Question: I have such a blog site:

Basically, what I want is
> If user clicks search, then a floating semi-transparent textarea window will be displayed in the rectangle area (shown in the picture, that red orange rectangle). If user click search again, the textarea is off.
How can I do it?
What I have got so far are:
'''
<input type="radio" id="radio3" name="radios" value="search">
<label for="radio3">Search</label>
'''
'''
if($(this).attr("id") == "radio3"){
}
'''
I know I have to fill something in above empty bracket, to turn on the textarea or off.
I am a html5 beginner. How can I do that?
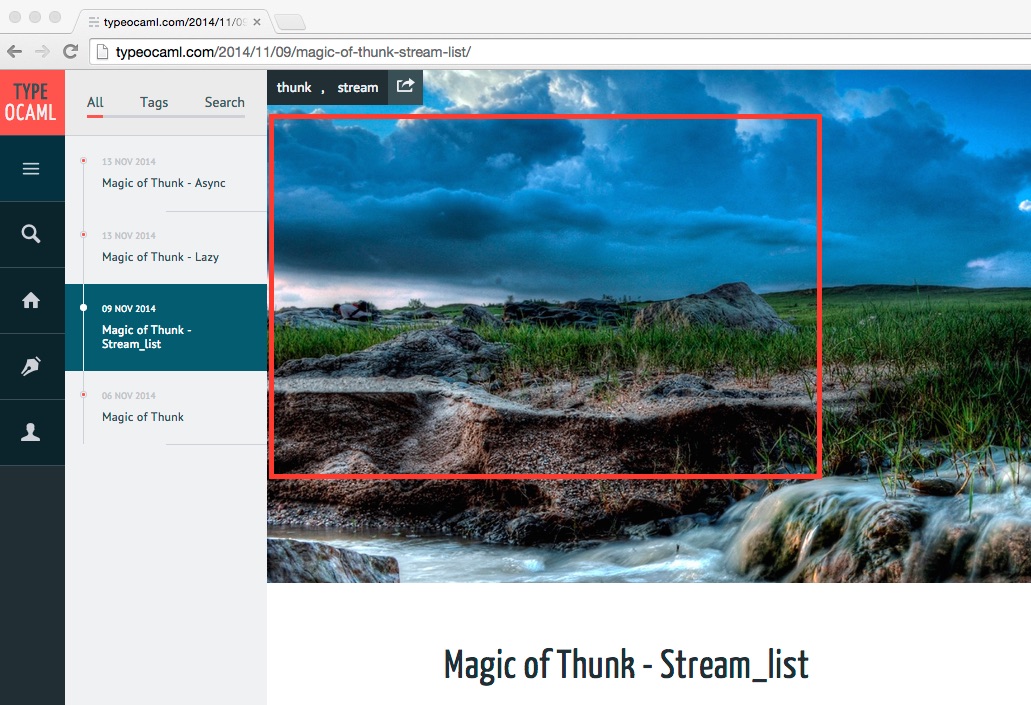
Answer: Assuming from the code you've supplied you're using jQuery then you can toggle your text panels state with the following:
'''
$("#radio3").on("click",function(){
$("#textbox").toggle();
});
'''
'''
.container {
position: relative;
width: 500px;
height: 500px;
background: black;
color: white;
}
.textbox {
display: none;
position: absolute;
top: 50px;
left: 75px;
background: white;
opacity: 0.5;
height: 300px;
width: 300px;
color: blue;
}
'''
'''
<script src="https://ajax.googleapis.com/ajax/libs/jquery/1.11.0/jquery.min.js"></script>
<div class="container">
<input type="radio" id="radio3" name="radios" value="search">
<label for="radio3">Search</label>
<div id="textbox" class="textbox">
Use search to toggle this area.
</div>
</div>
'''
More information on toggle - <URL>
CSS3 can be used to add transparency to the text area, its straight forward and widely supported, more information can be seen here - <URL>.
The textbox can be positioned using CSS as well by stating position absolute and then giving it top and left values to offset it from it's parent container.